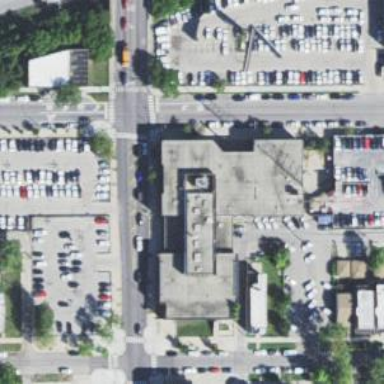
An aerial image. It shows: Public building designated as police station.